Field crop: tomato
Growth stage: 1
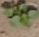
Species: solanum